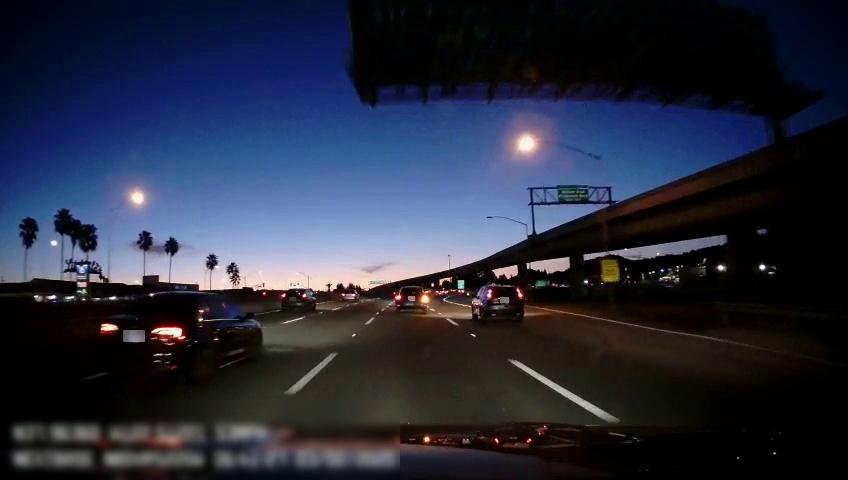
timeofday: Night
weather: Other
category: Drivable Space
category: Vehicles | SUV
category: Vehicles | SUV
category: Vehicles | Car
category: Vehicles | SUV
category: Vehicles | Car
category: Lanes | Current Lane
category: Lanes | Current Lane
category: Lanes | Alternate Lane
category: Lanes | Alternate Lane
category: Lanes | Alternate Lane
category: Lanes | Alternate Lane
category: Traffic | Signs
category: Traffic | Signs